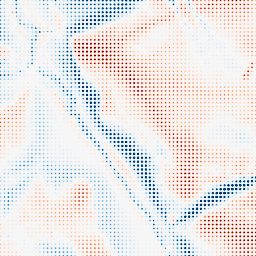
Category: edge_preserving
Decomposition family: guided
Decomposition parameters: radius: 16
eps: 1
Upsampling method: sinc_blackman
Upsampling parameters: scale: 8
kernel_size: 4
Upsampling scale: 8